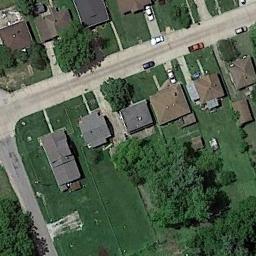
Label: residential